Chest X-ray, PA view. Patient: 39 years old, sex M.
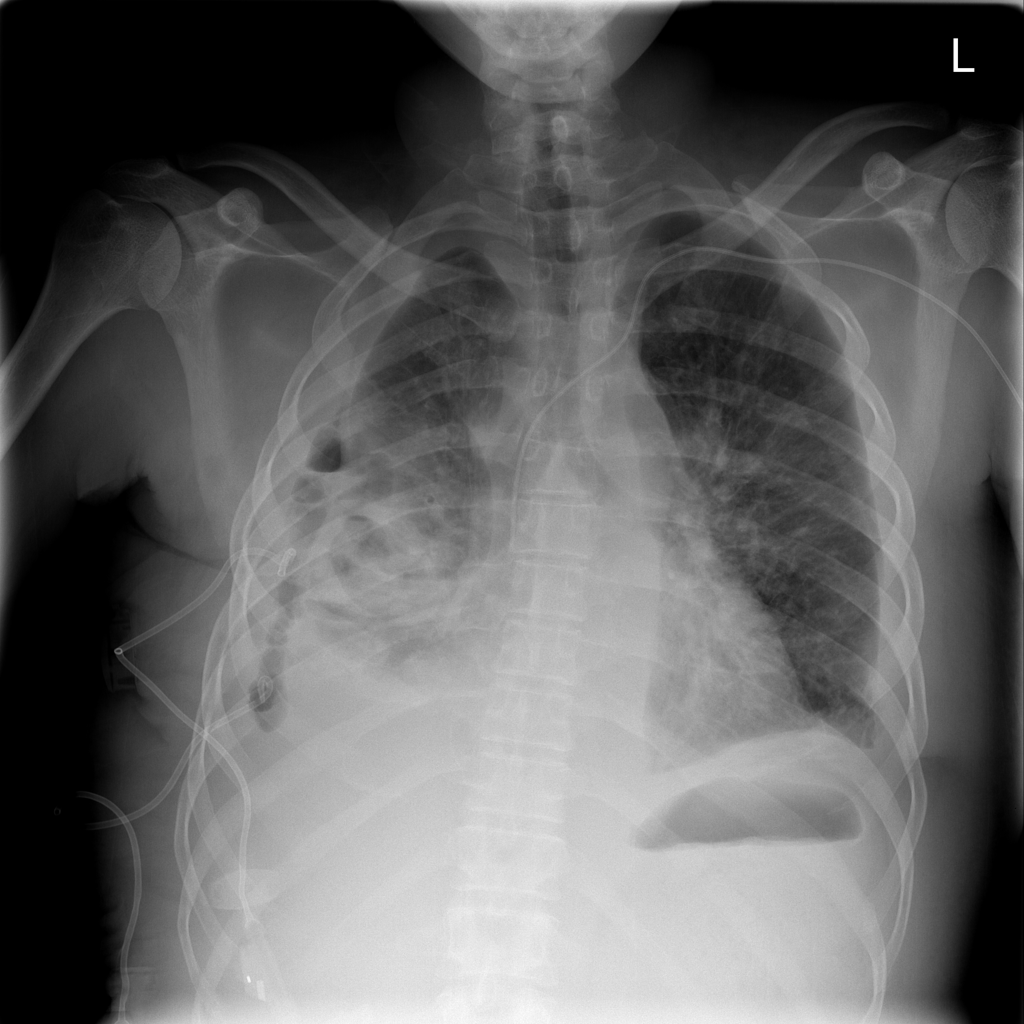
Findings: No Finding